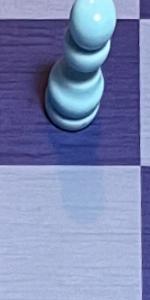
Label: Empty